Field crop: tomato
Growth stage: 1
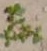
Species: portulaca